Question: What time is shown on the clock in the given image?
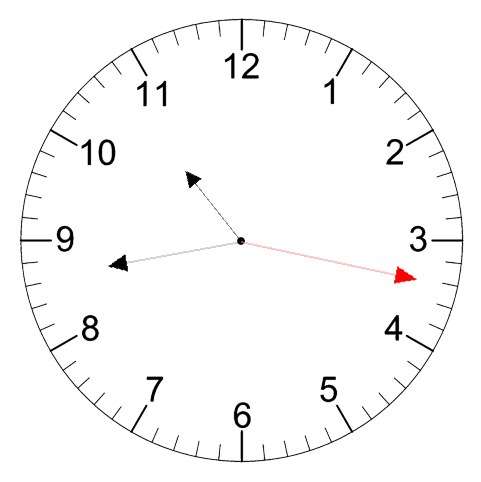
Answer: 10:43:17